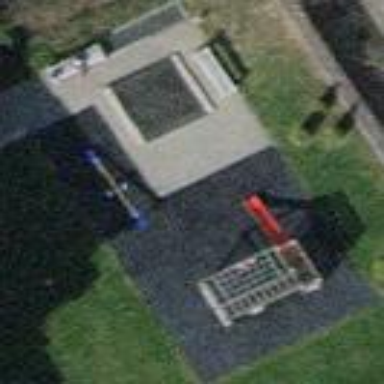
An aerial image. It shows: Playground area for leisure activities on the land.